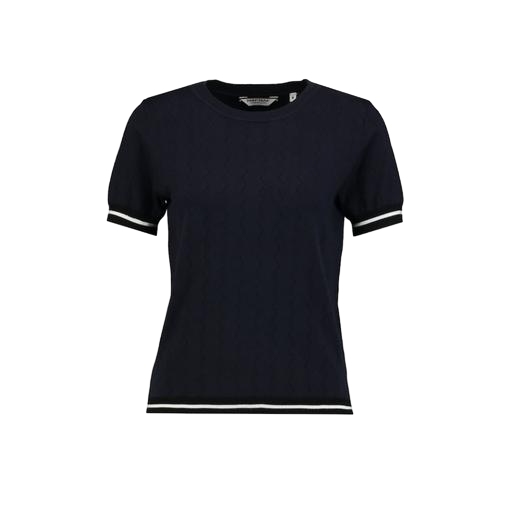
blue t-shirt only macy, shortsleeved t-shirt, short-sleeve top only macy, white background